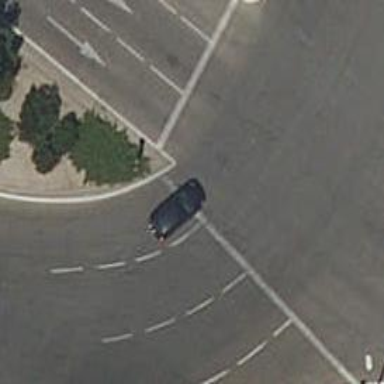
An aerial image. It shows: Road with traffic signals.